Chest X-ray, AP view. Patient: 46 years old, sex M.
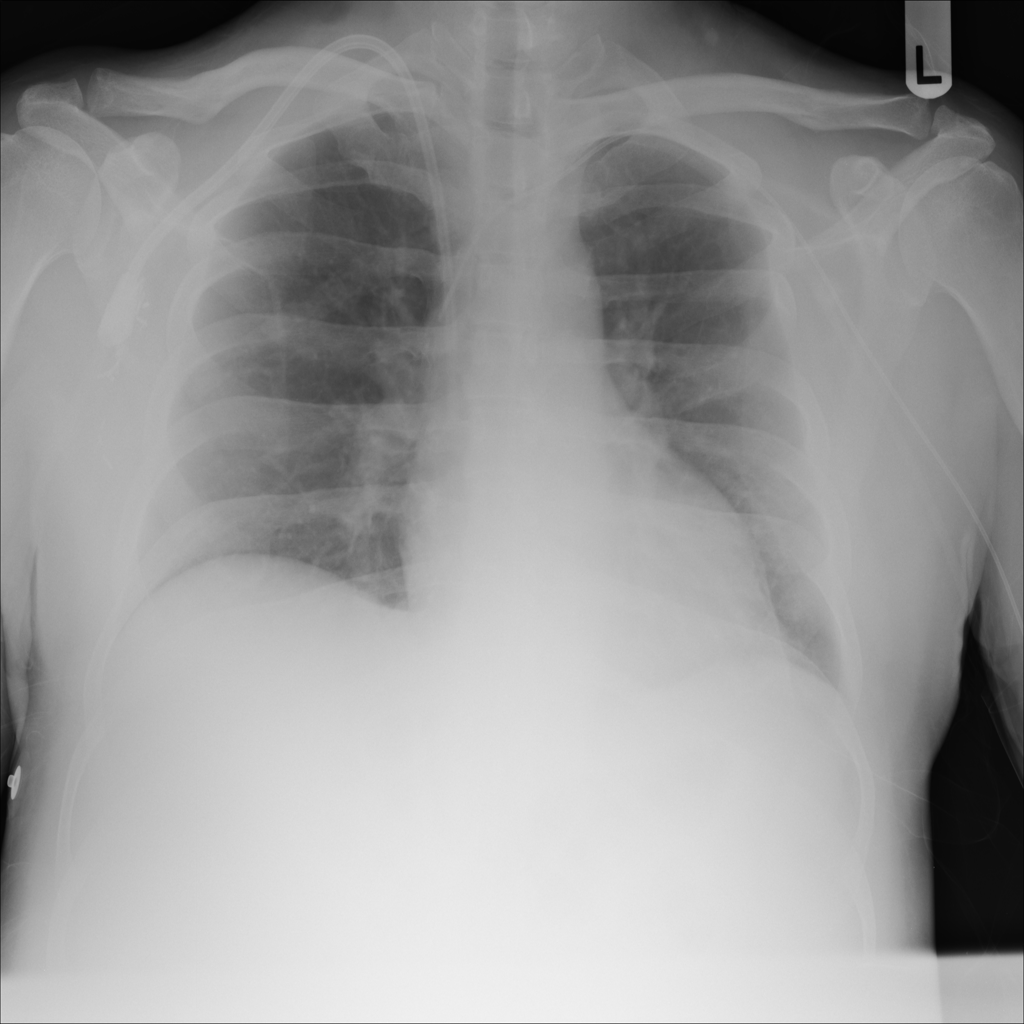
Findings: No Finding